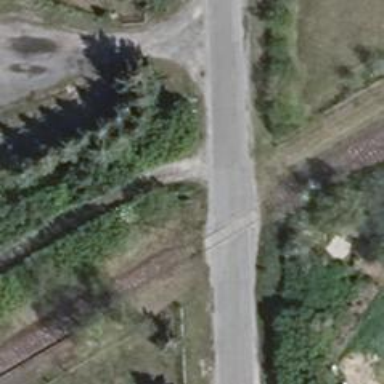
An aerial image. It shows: Railway level crossing.